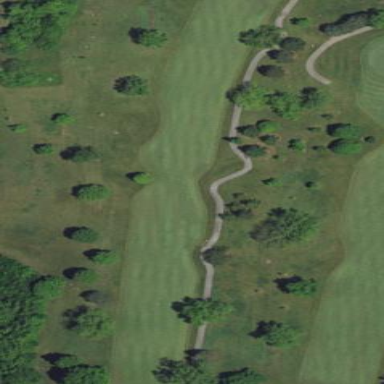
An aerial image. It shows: Golf fairway surrounded by grass.